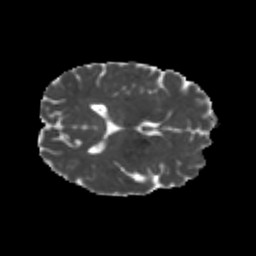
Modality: MD
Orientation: axial
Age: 25
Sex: male
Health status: healthy
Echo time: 0.074 s